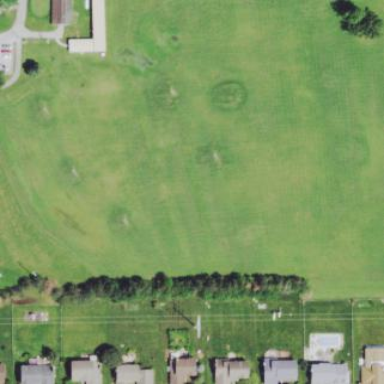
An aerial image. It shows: Grassy area designated as golf fairway.